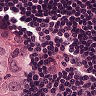
Metastatic tissue present: yes